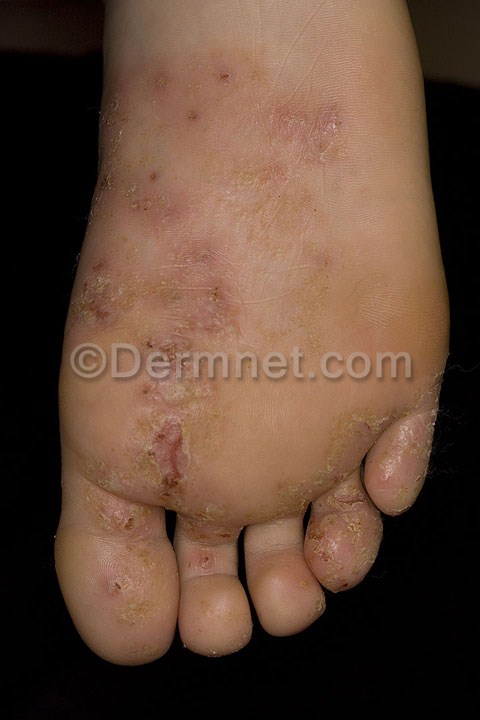
Disease: Eczema Photos